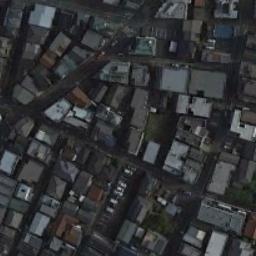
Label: dense_residential